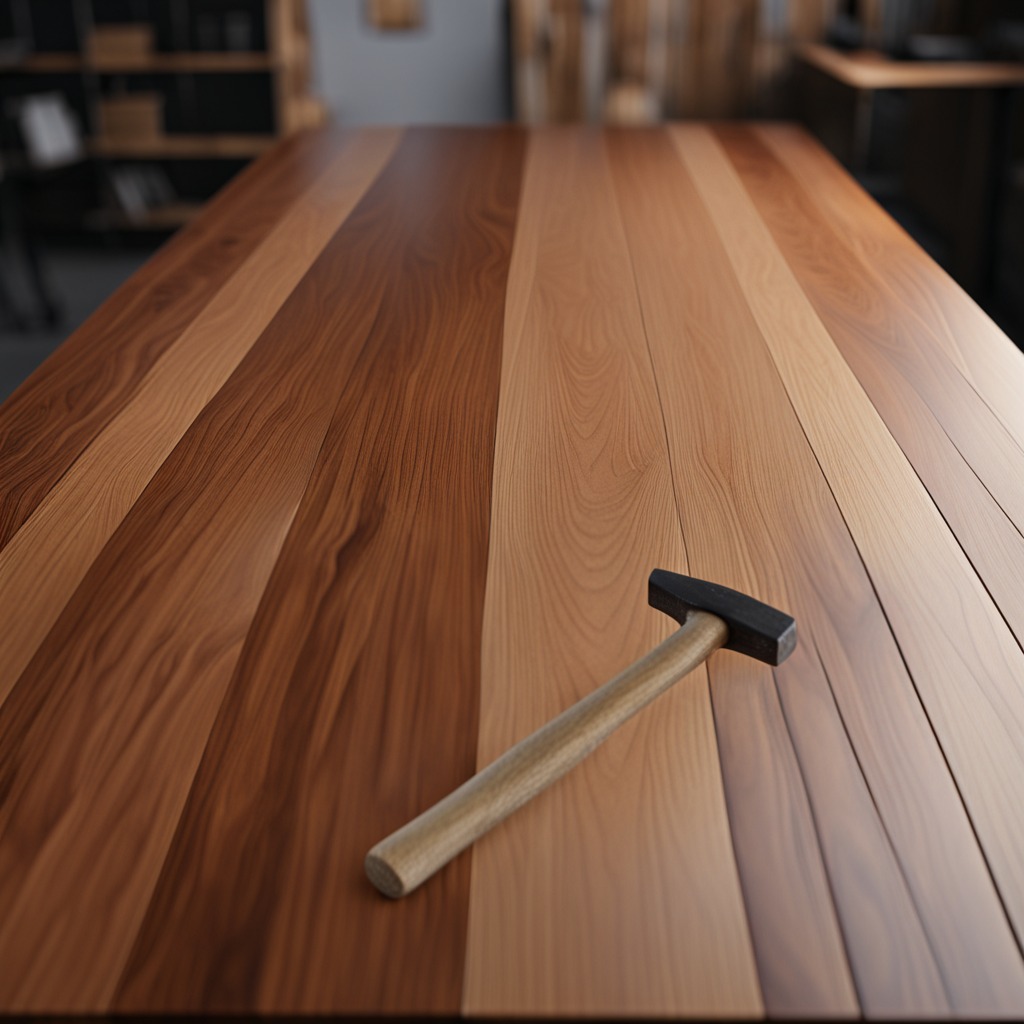
A hammer is lying on the wooden table in the carpentry studio.